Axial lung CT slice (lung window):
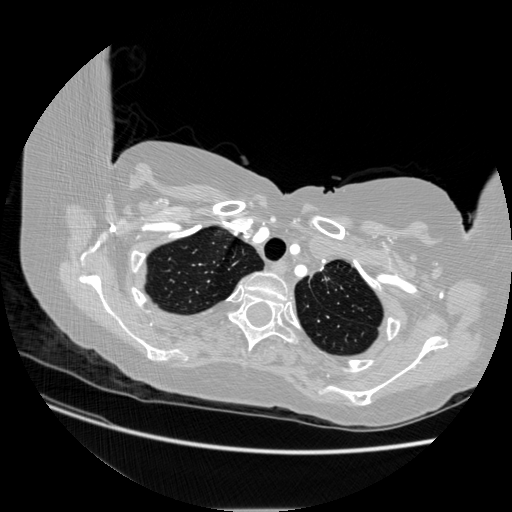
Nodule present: no